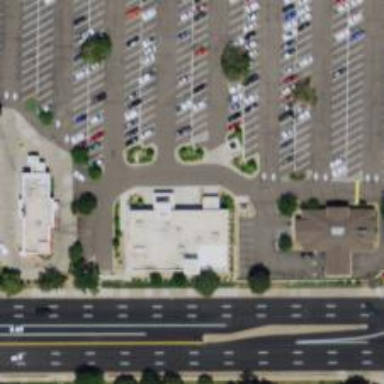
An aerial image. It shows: Parking space is available.